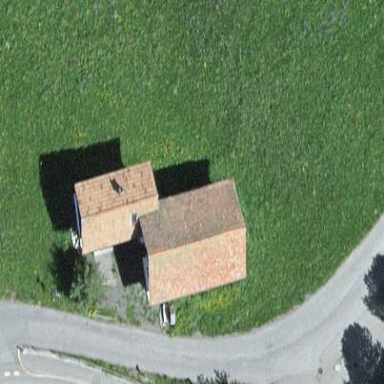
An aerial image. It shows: Stable.